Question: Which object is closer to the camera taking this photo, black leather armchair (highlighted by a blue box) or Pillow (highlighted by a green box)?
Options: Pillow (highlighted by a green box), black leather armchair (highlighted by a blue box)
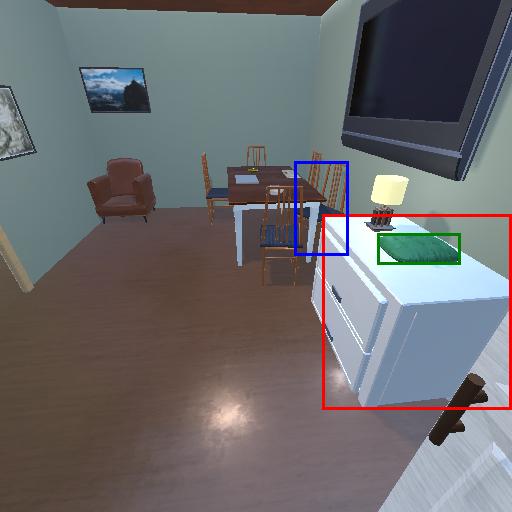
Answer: Pillow (highlighted by a green box)